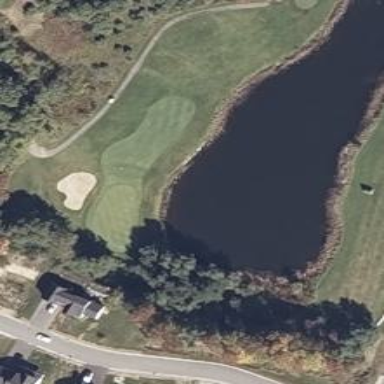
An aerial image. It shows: Water hazard on golf course. The hazard is natural water feature.